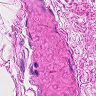
Metastatic tissue present: no